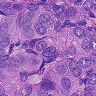
Metastatic tissue present: yes